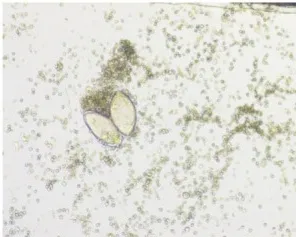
Low-power.
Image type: pathology (immunostaining)